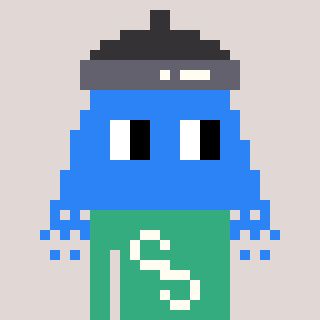
a pixel art character with square blue glasses, a shower-shaped head and a teal-colored body on a warm background